Interaction volume radius: 10 \u00c5
Interaction volume height: 45 \u00c5
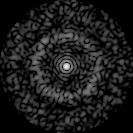
Disorder parameter: 0.8539